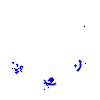
Particle: pion